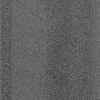
Atmospheric dust classification: dusty